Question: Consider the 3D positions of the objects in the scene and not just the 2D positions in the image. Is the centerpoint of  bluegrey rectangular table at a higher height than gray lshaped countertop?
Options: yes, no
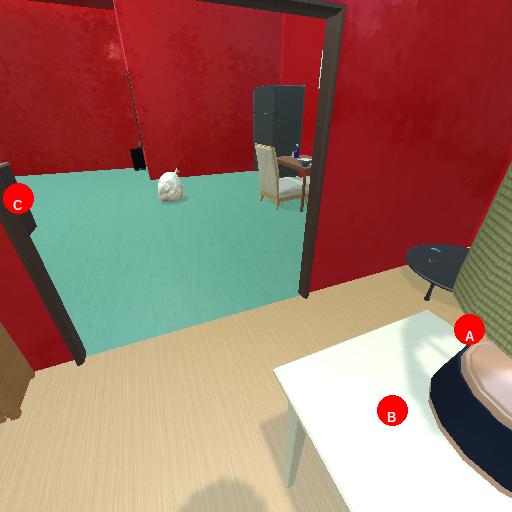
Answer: yes